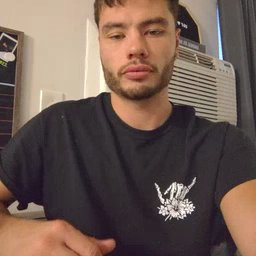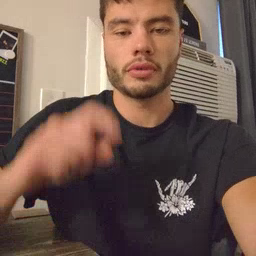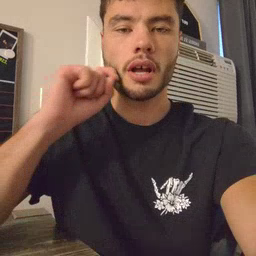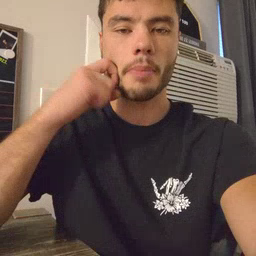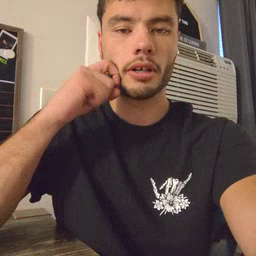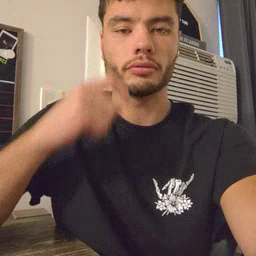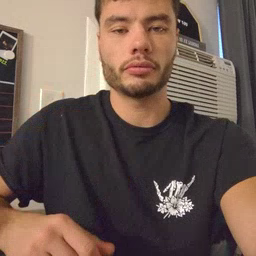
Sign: apple